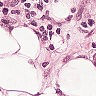
Metastatic tissue present: yes